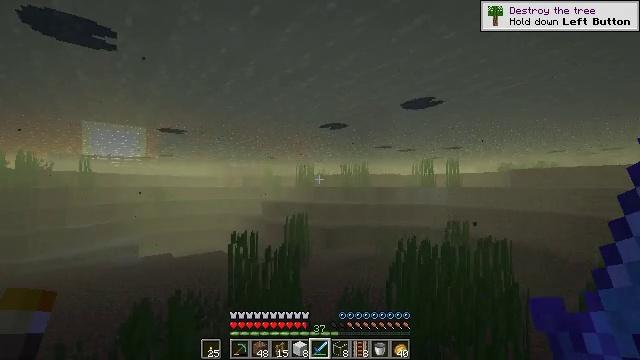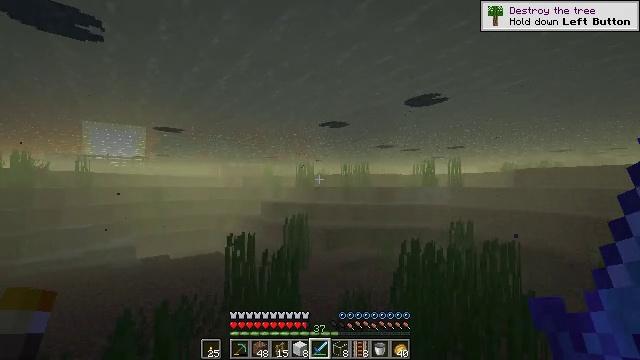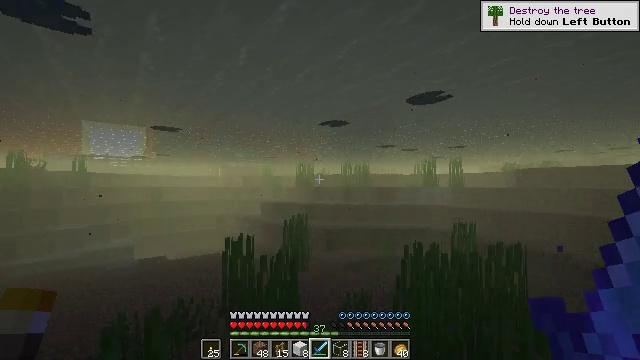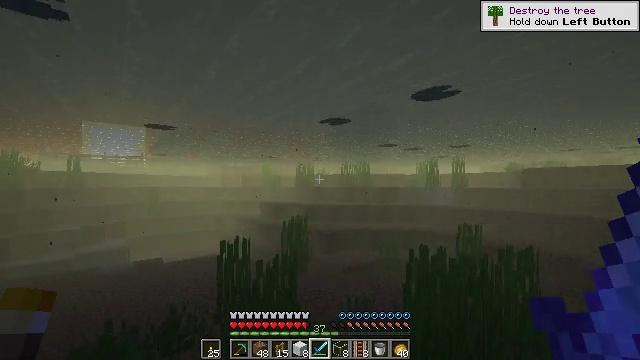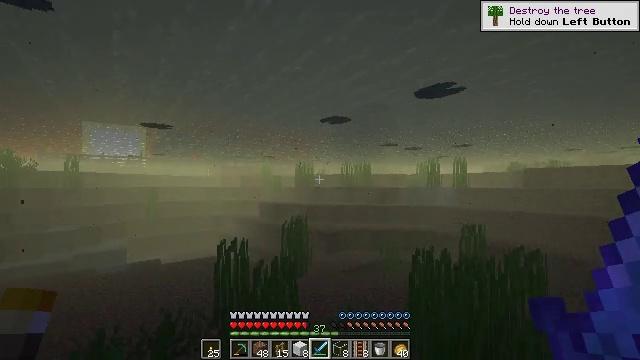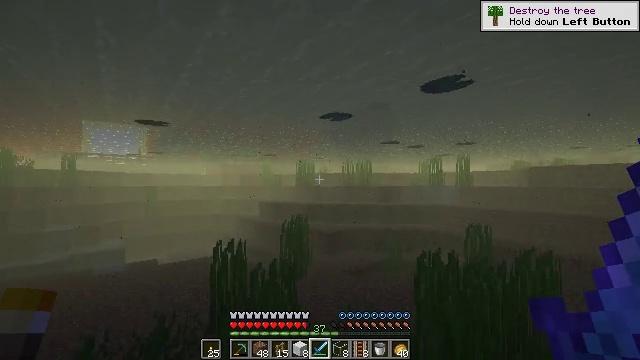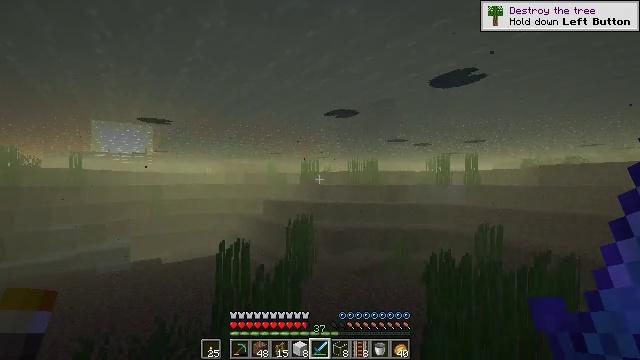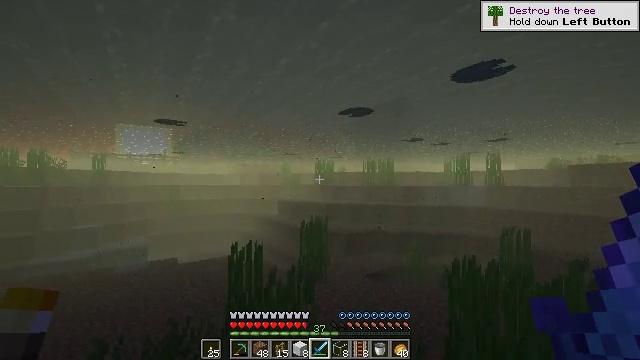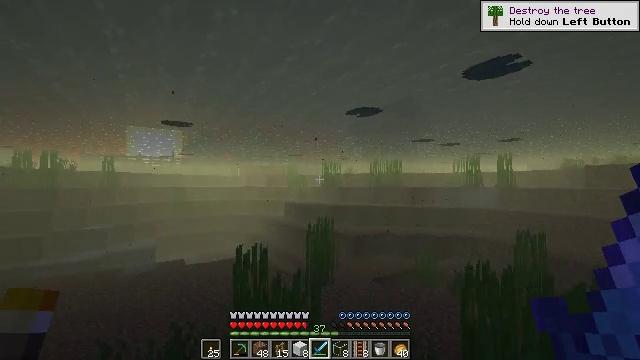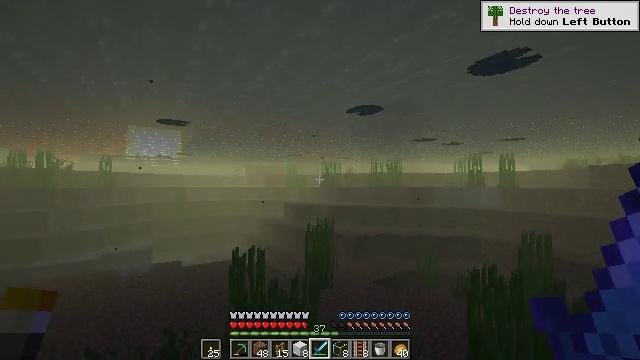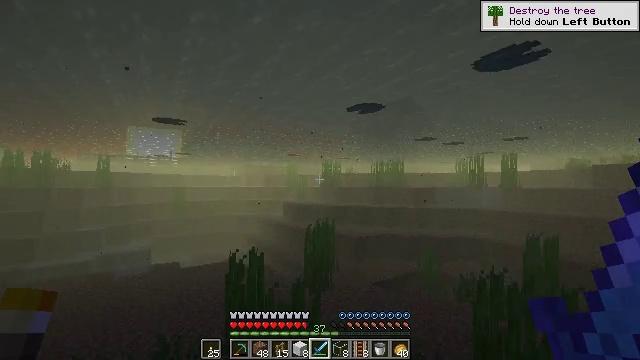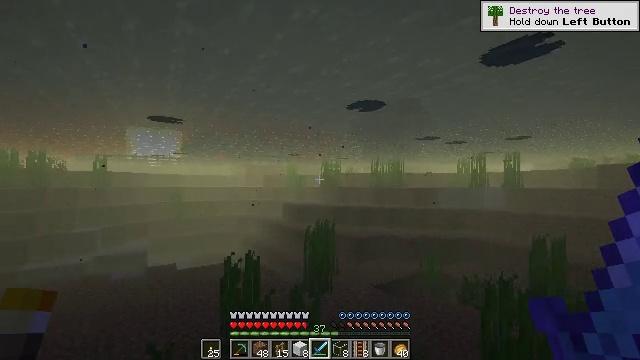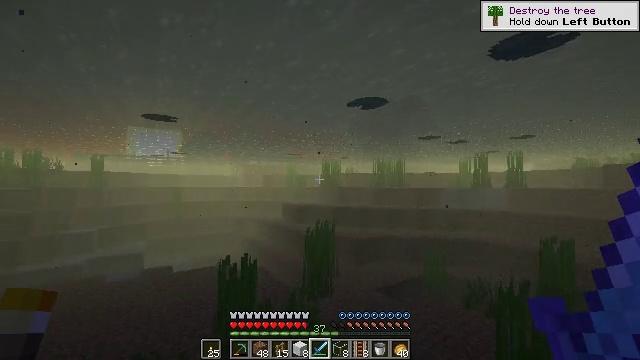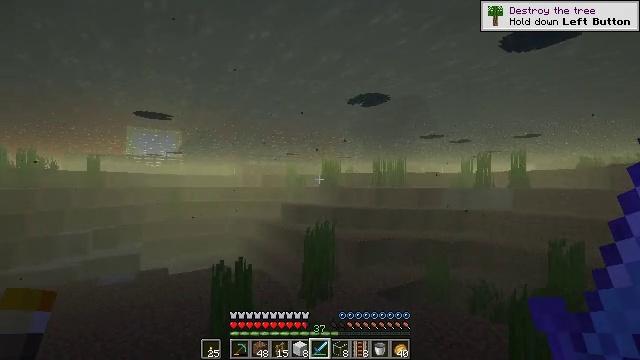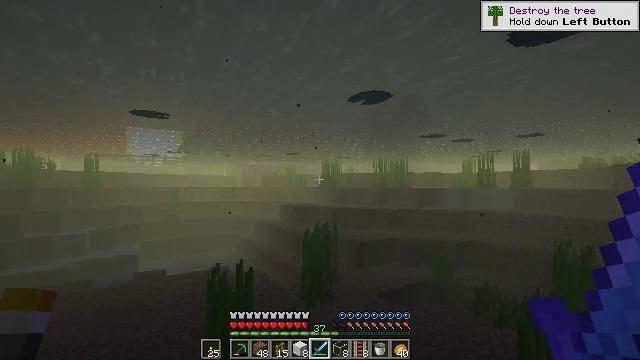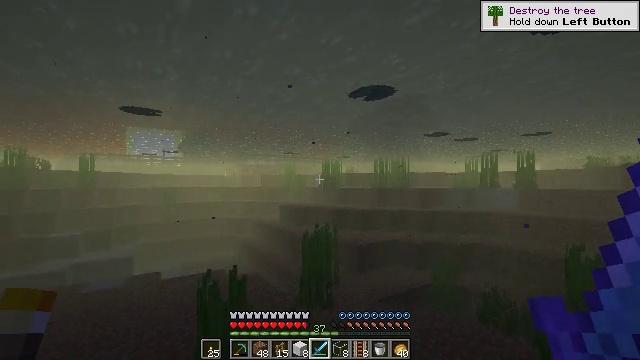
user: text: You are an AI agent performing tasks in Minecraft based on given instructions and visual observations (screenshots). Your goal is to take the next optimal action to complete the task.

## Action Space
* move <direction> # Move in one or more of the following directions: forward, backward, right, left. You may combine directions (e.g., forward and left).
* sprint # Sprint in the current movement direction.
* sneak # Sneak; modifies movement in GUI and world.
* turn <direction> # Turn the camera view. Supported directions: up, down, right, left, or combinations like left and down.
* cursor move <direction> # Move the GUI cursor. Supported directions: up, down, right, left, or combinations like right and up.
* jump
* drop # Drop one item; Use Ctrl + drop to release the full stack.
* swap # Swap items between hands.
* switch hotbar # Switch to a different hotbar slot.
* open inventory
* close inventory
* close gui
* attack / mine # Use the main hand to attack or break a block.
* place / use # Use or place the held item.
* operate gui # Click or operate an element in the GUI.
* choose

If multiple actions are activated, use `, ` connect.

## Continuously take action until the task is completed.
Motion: motion action
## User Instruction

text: Mine the oak fence from the structure.
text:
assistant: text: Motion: move forward
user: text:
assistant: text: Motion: move forward
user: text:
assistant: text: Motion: move forward
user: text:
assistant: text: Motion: move forward, sprint
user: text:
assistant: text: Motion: move forward, sprint
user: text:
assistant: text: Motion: move forward, sprint, turn left
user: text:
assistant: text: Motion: move forward, sprint, turn left
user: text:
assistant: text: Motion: move forward, turn left
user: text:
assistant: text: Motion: move forward
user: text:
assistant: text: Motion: move forward
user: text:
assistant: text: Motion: move forward, sprint
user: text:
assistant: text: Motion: move forward, sprint
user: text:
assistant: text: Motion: move forward, sprint
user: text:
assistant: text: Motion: move forward, sprint
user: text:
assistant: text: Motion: move forward
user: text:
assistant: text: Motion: move forward
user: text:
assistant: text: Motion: move forward, sprint
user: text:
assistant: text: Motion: move forward, sprint
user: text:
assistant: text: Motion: move forward, sprint
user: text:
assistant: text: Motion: move forward, sprint
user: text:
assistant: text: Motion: move forward
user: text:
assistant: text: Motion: move forward
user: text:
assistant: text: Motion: move forward
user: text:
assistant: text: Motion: move forward
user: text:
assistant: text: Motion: move forward, sprint
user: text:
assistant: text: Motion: move forward, sprint
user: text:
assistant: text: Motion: move forward, sprint
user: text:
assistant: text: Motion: move forward
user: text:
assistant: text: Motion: move forward
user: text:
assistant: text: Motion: move forward